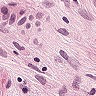
Metastatic tissue present: yes